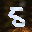
Label: 5